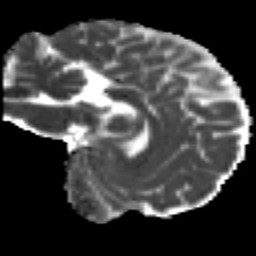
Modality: MD
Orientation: sagittal
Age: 27
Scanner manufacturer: siemens
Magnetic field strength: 3 T
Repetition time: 2.2 s
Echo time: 0.084 s